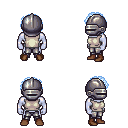
a pixel art fantasy rpg character, male body template, dark elf, purple skin, white sleeveless shirt, metal pants, white cyan curly afro hairstyle, metal helm, brown shoes, four views (front, back, left, right), 2x2 character sprite sheet, small pixel art, hard edges, no anti-aliasing